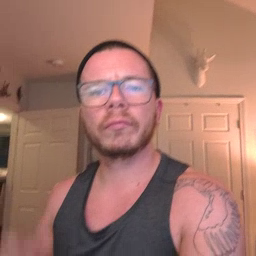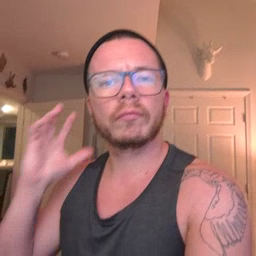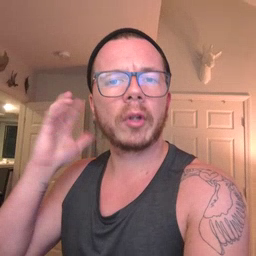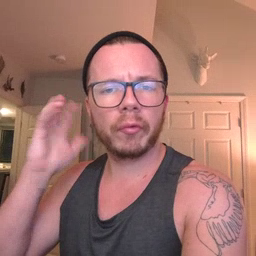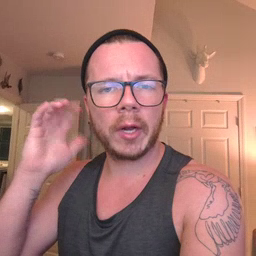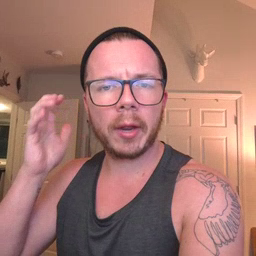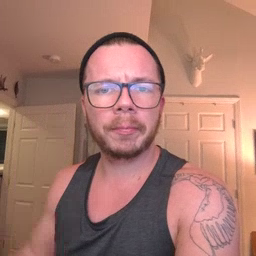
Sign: radio